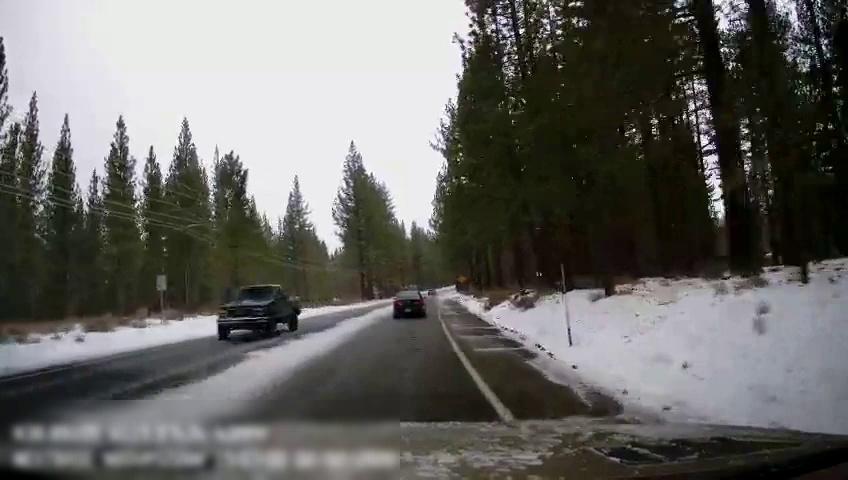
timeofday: Day
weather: Snowy
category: Drivable Space
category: Vehicles | Truck
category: Vehicles | Car
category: Lanes | Current Lane